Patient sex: M
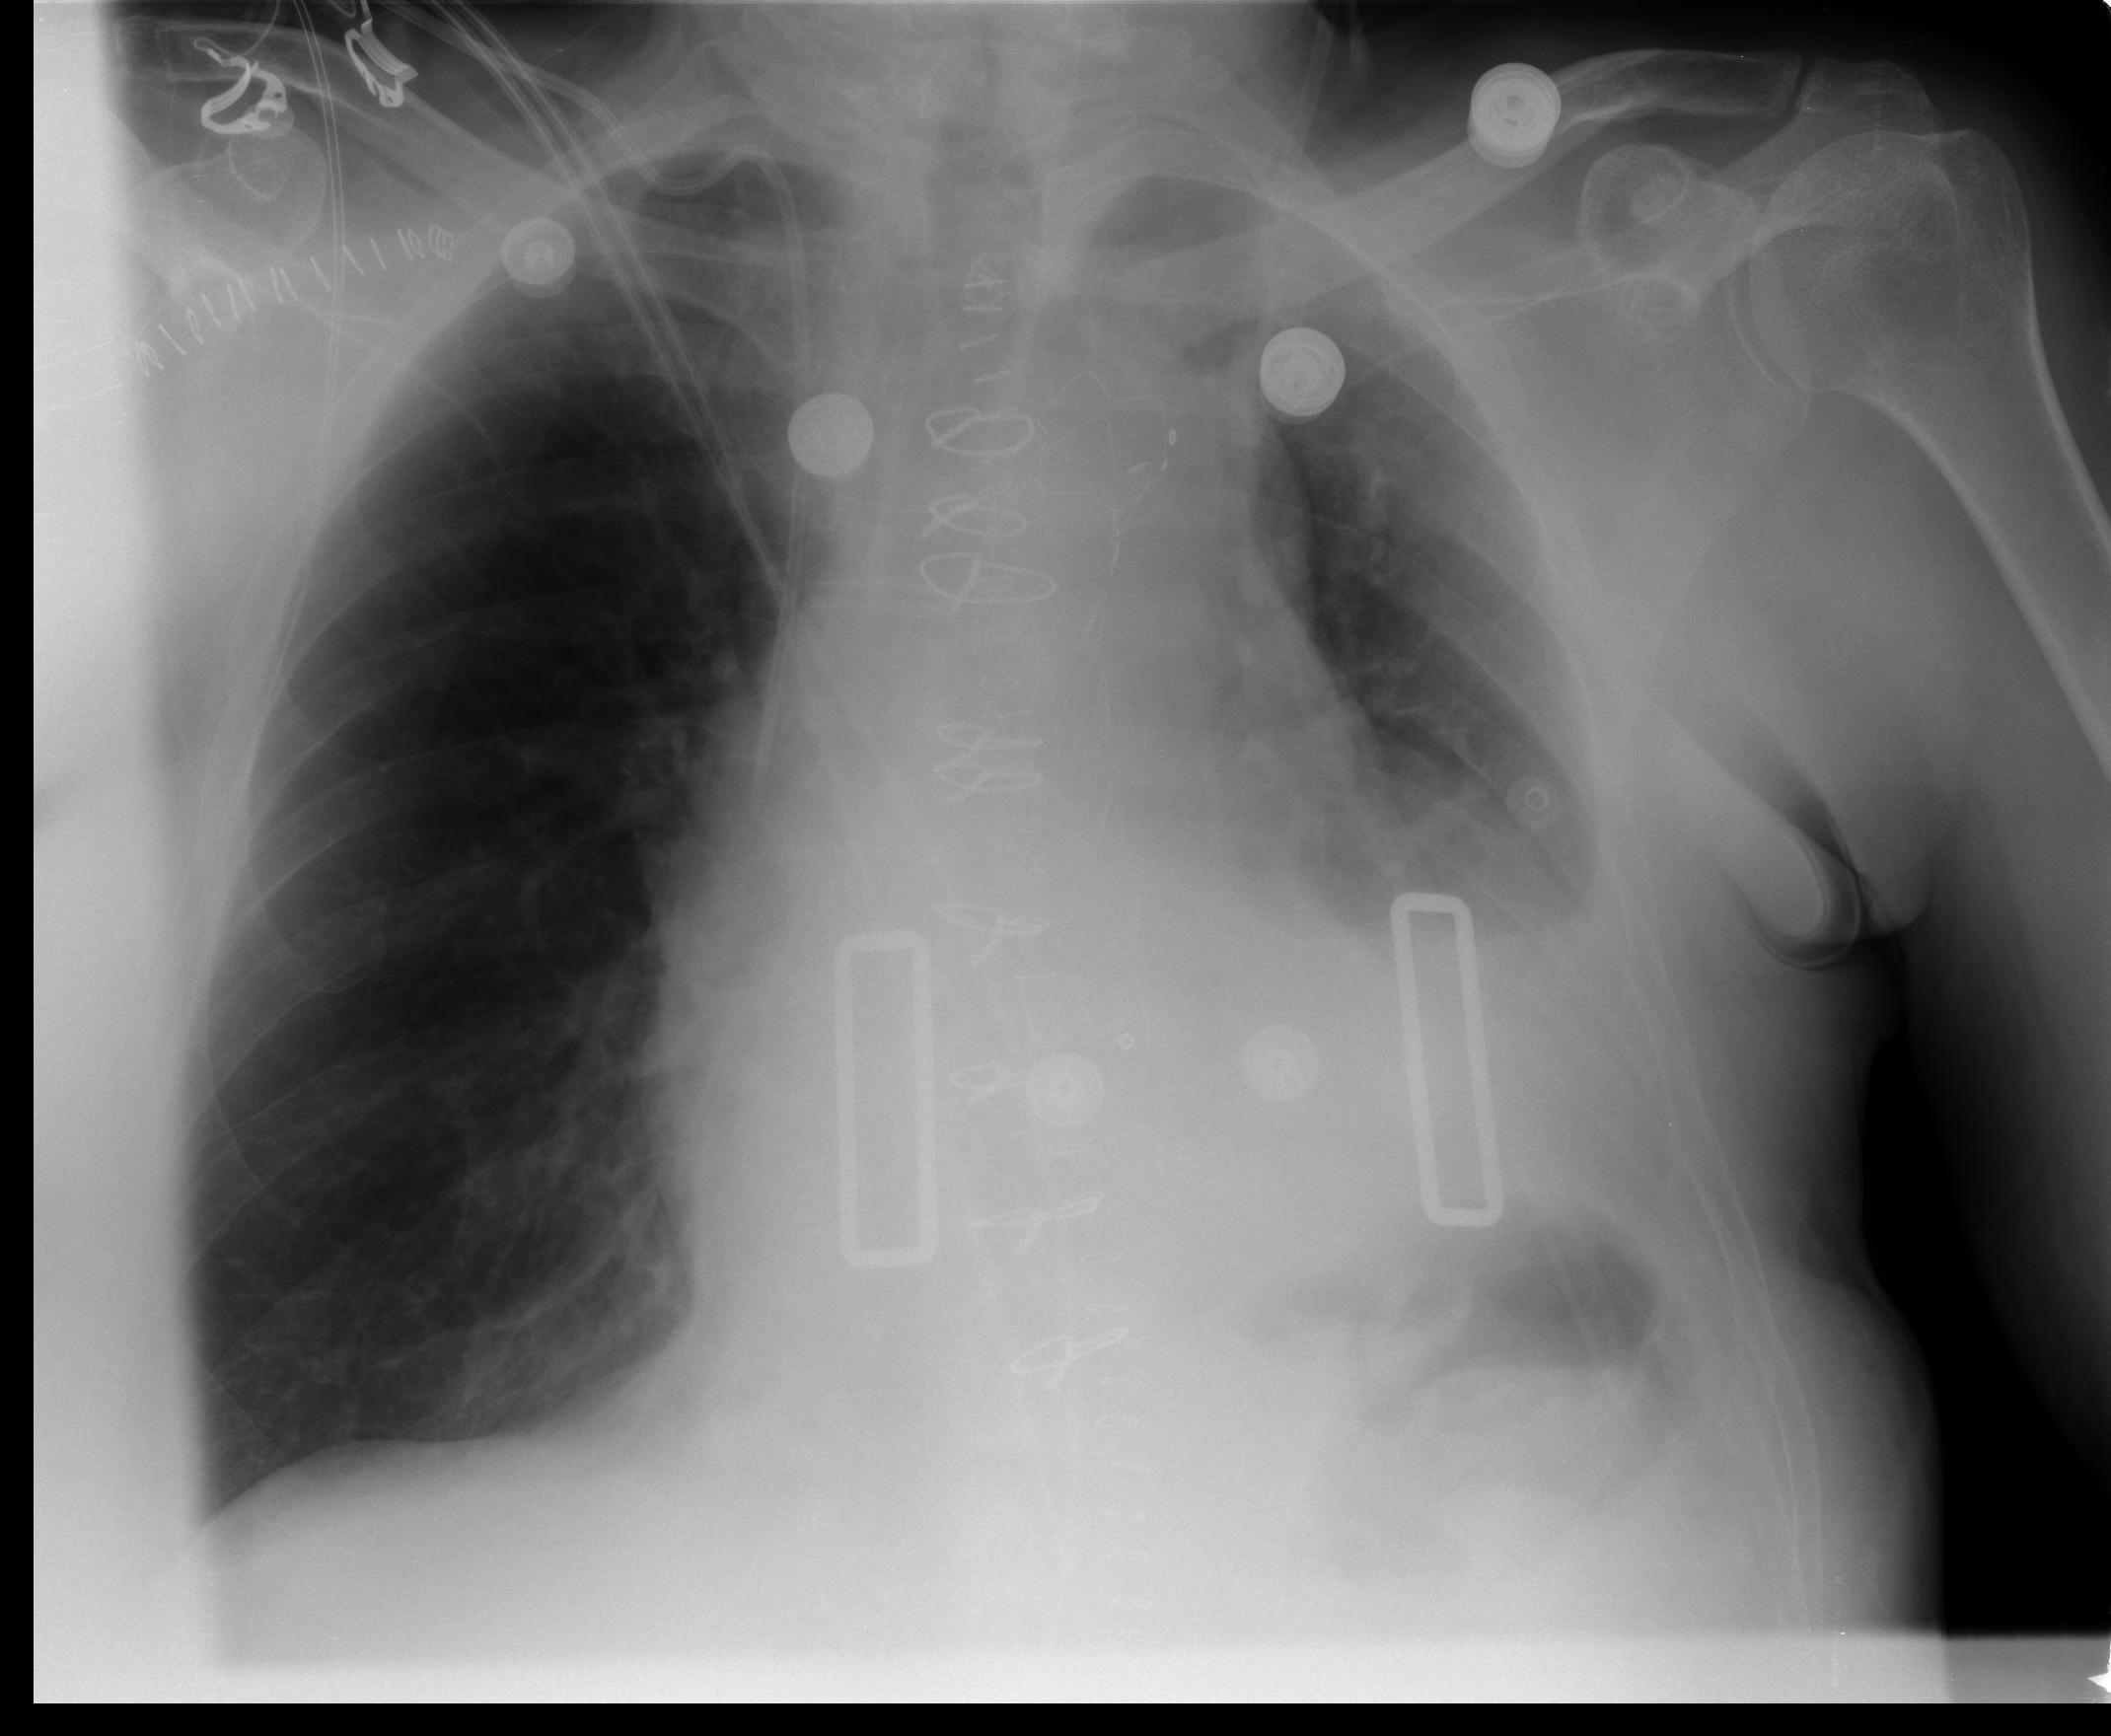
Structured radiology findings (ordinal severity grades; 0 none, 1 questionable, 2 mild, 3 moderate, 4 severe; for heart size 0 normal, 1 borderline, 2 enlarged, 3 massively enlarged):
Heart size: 2
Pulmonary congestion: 0
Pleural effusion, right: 0
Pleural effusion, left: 3
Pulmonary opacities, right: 0
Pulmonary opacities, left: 0
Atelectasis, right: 0
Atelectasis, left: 2